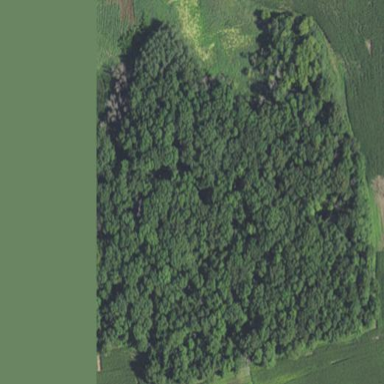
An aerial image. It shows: Beautiful woodland area.